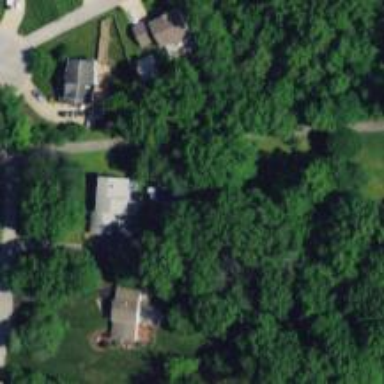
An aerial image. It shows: Driveway.